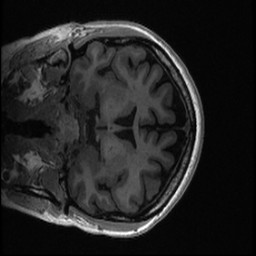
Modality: T1w
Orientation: coronal
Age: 38
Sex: female